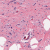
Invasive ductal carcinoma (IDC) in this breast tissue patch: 1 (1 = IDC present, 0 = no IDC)